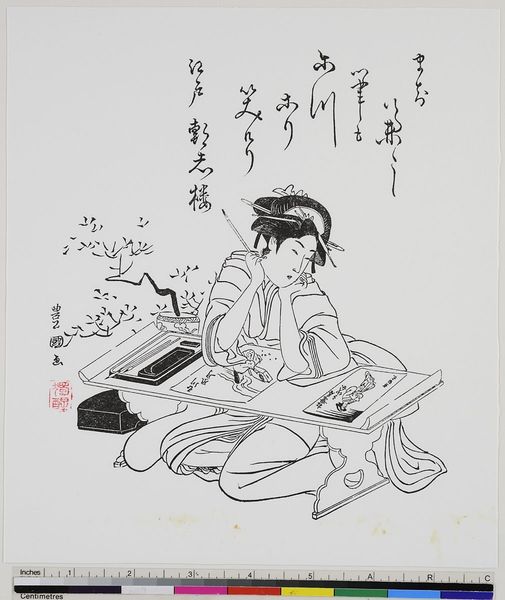
Künstler: Utagawa Toyokuni I
Standort: Hamburg
Institution: Museum für Kunst und Gewerbe Hamburg
Schlagwörter: baum, weiß, frau, frisur, kleid, schwarz, tisch, zeichnung, bild, zweige, haare, pflanze, holzschnitt, japan, grafik, malerin, japanisch, schriftzeichen, asien, geisha, druckgraphik, schwarzweiss, druckgrafik, buchstaben, knien, kunst, künstlerin, pinsel, tinte, china, zeichnen, schreiben, zeit, maßstab, malt, überlegen, kimono, druckstock, schwarzlinienschnitt, bonsai, edo, zeichenkunst, reproduktionen, kanji, druckerzeugnisse, schwarzdruck, künstler, schwarzliniendruck, schwarzlinientechnik